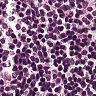
Metastatic tissue present: no